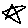
Label: star